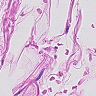
Metastatic tissue present: no